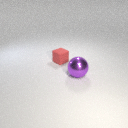
small red rubber cube behind large purple metal sphere